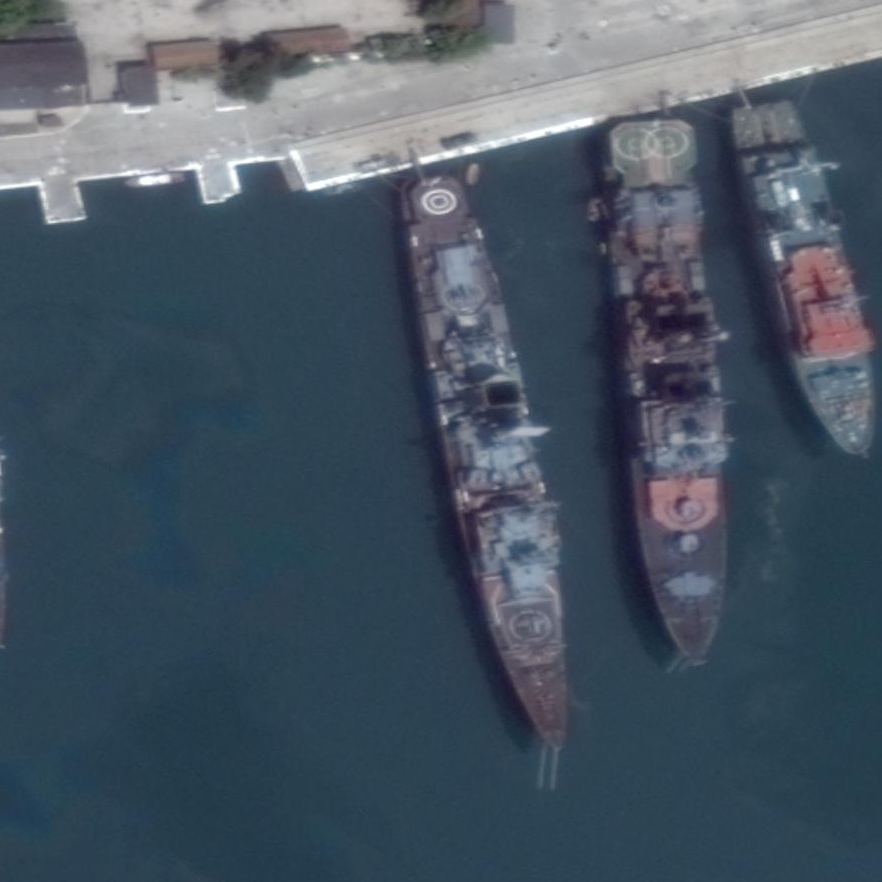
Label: cruiser